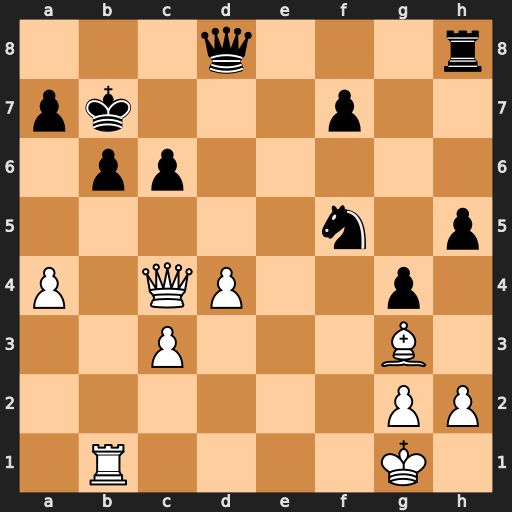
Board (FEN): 3q3r/pk3p2/1pp5/5n1p/P1QP2p1/2P3B1/6PP/1R4K1
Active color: w
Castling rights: -
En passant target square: -
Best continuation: Qxf7+ Qe7 Qxf5